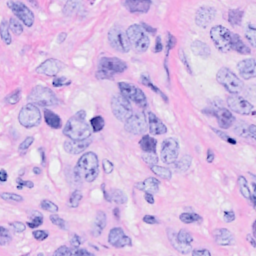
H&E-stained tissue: Breast